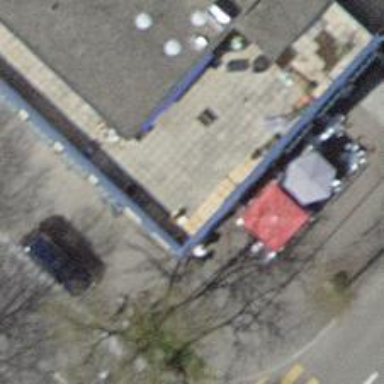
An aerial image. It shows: Cafe.